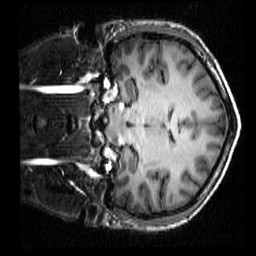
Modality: T1w
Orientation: coronal
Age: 27
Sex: male